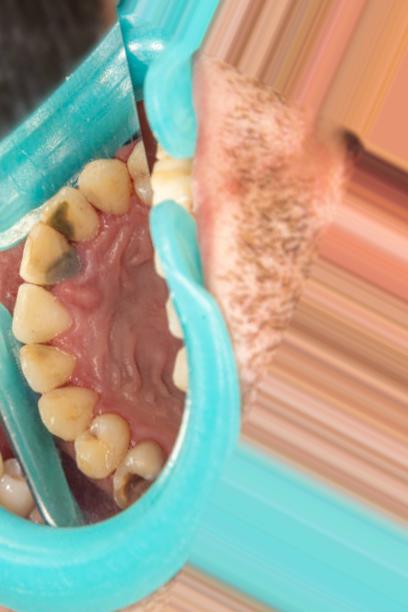
Condition: Caries